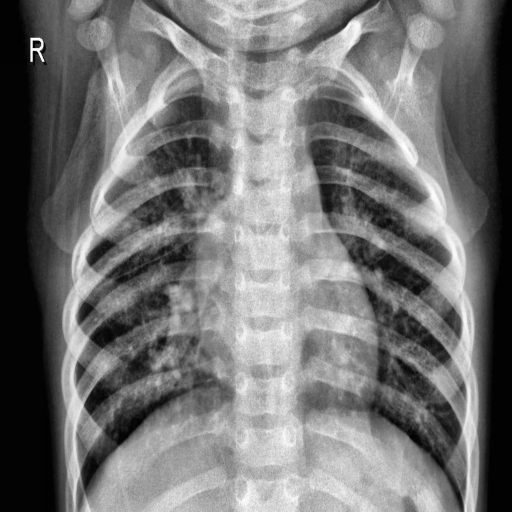
Finding: PNEUMONIA